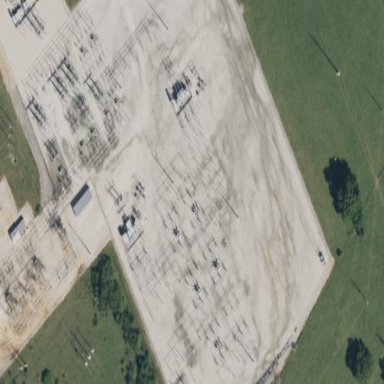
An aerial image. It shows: Power substation with transmission level designation. It is enclosed by fence.